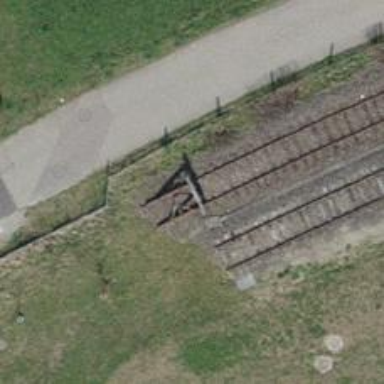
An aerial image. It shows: Railway buffer stop.